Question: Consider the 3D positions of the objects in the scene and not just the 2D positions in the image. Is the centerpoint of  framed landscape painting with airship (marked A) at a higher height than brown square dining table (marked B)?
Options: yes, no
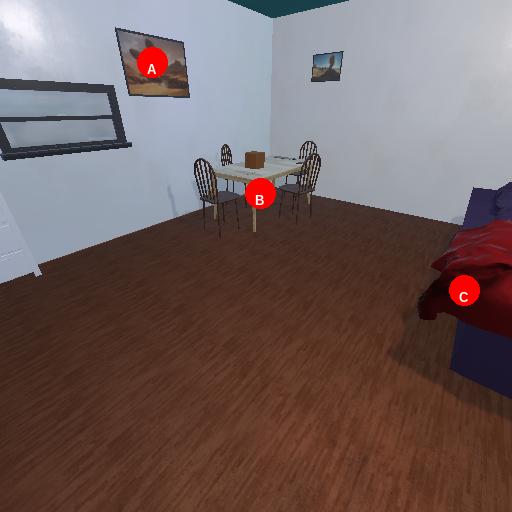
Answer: yes